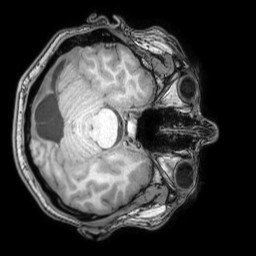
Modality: T1w
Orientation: axial
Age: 24
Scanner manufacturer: philips
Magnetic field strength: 3 T
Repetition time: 0.007 s
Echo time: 0.003501 s